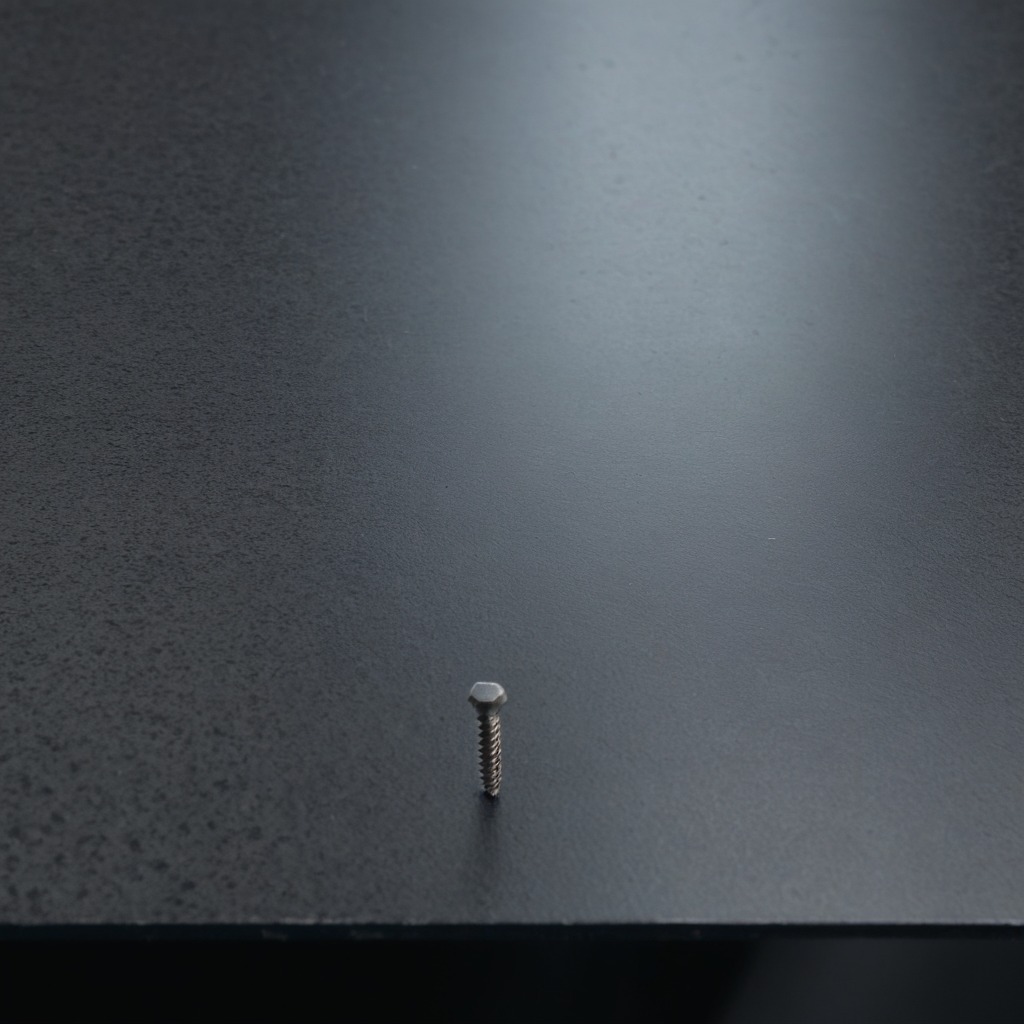
A metal screw is lying on a clean granite table inside a workshop at night dim ambient light soft shadows worn but